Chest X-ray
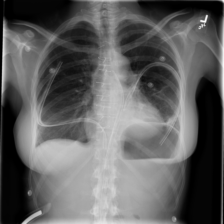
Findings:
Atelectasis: negative
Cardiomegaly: negative
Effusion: negative
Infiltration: negative
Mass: negative
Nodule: negative
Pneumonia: negative
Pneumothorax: negative
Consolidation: negative
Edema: negative
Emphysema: negative
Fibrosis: negative
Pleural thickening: negative
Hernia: negative